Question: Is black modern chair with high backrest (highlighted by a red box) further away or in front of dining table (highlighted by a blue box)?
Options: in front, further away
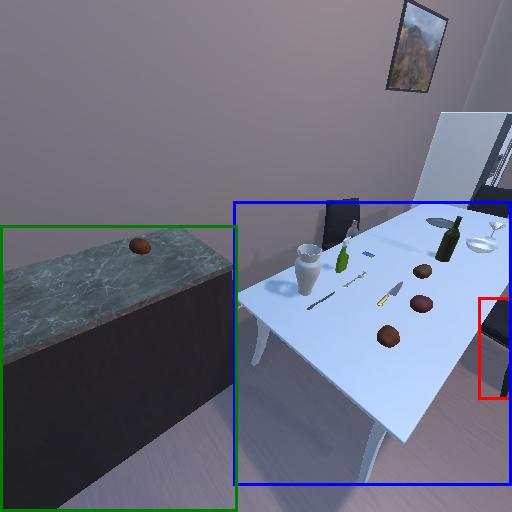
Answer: in front